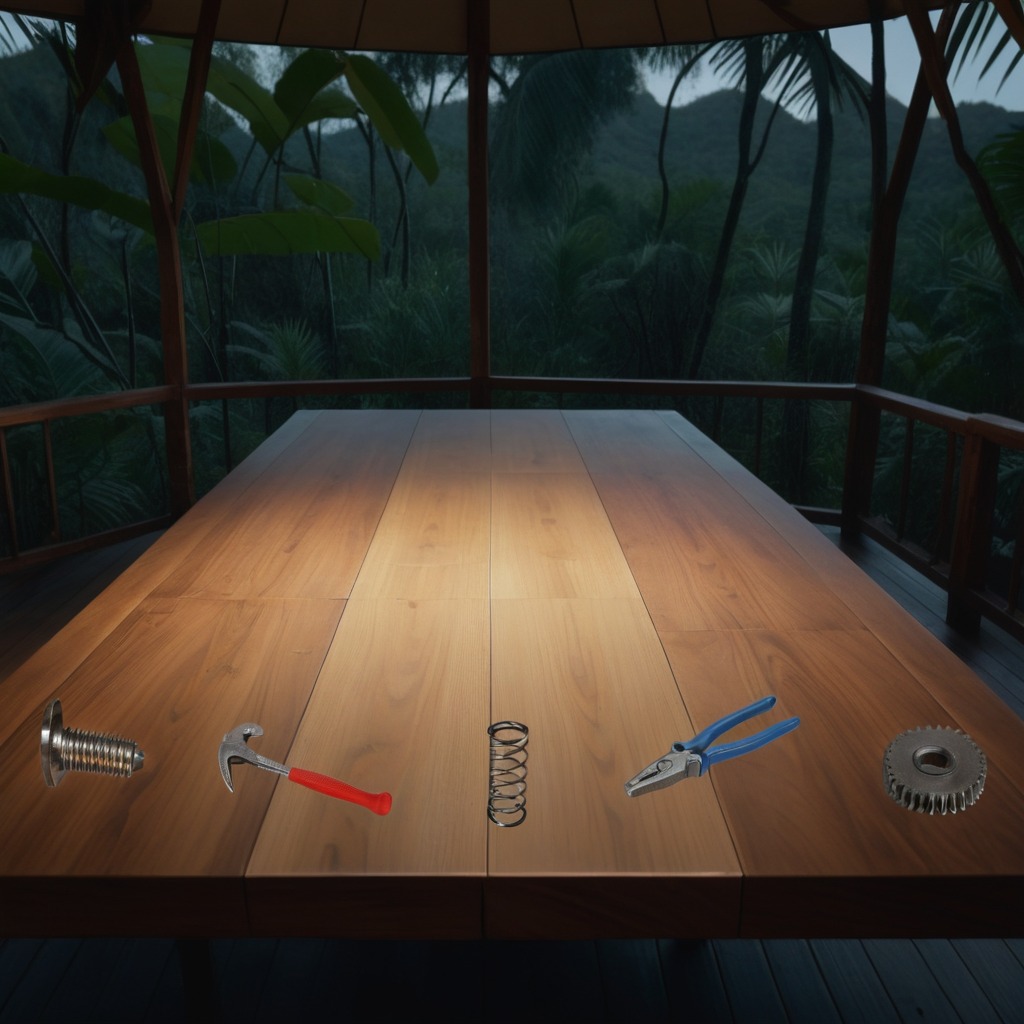
A hammer, pliers, a pair of pliers, and a coiled metal spring are lying on a wooden table inside a jungle field workshop tent at night.